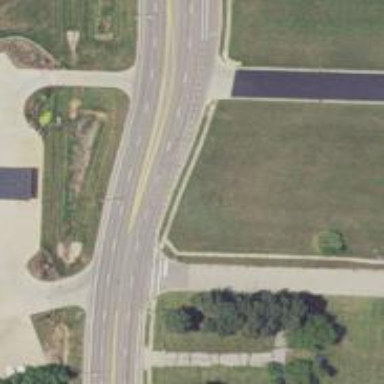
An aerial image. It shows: Solid crossing edge road marking.